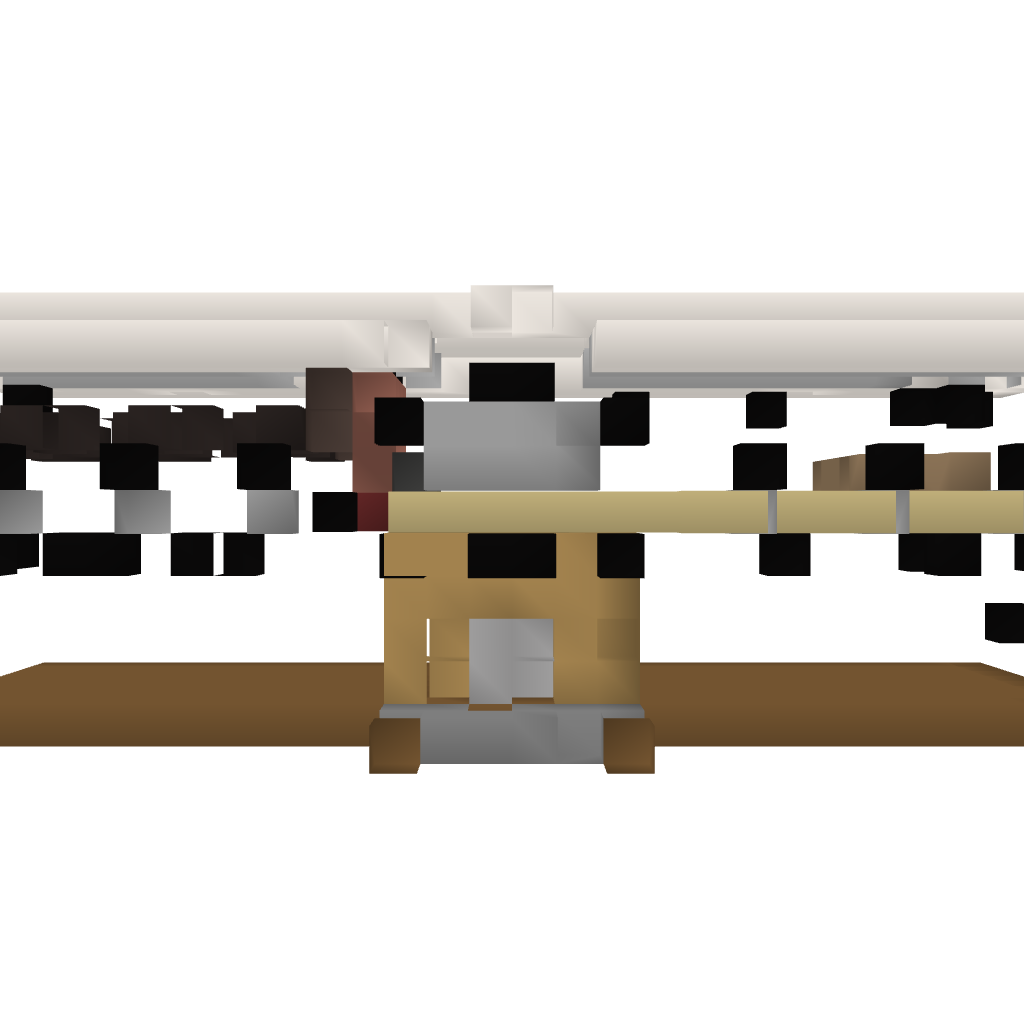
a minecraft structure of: Quarts House